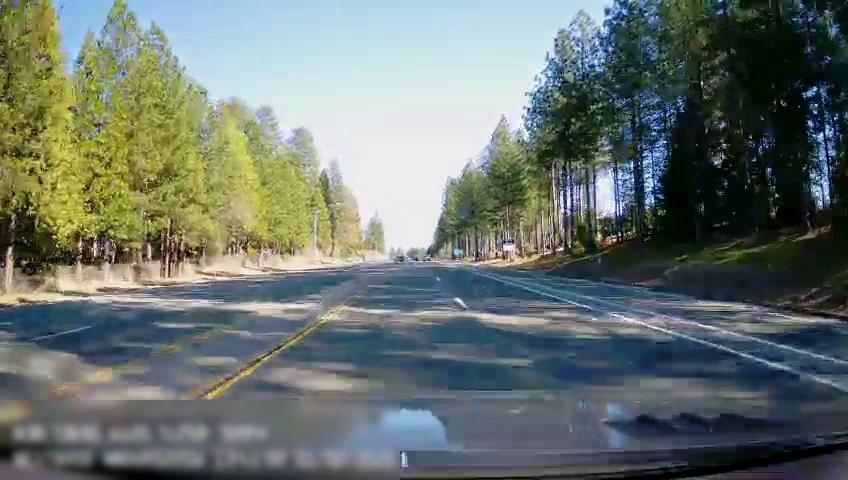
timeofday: Day
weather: Sunny
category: Drivable Space
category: Vehicles | Car
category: Lanes | Opposite Lane
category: Lanes | Current Lane
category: Lanes | Alternate Lane
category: Lanes | Alternate Lane
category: Lanes | Alternate Lane
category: Lanes | Current Lane
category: Lanes | Alternate Lane
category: Lanes | Opposite Lane
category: Lanes | Opposite Lane
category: Lanes | Opposite Lane
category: Traffic | Signs